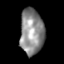
Tissue: skin
Cell type: Fibroblasts
Senescence score: 0.6729
Nuclear area (px): 1056
Mean DAPI intensity: 140.868